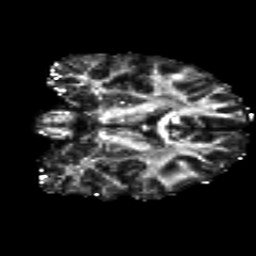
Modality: FA
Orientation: coronal
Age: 19
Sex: male
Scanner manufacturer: siemens
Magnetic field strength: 3 T
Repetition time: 8.8 s
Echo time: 0.085 s